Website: bh-photo
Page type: receipt
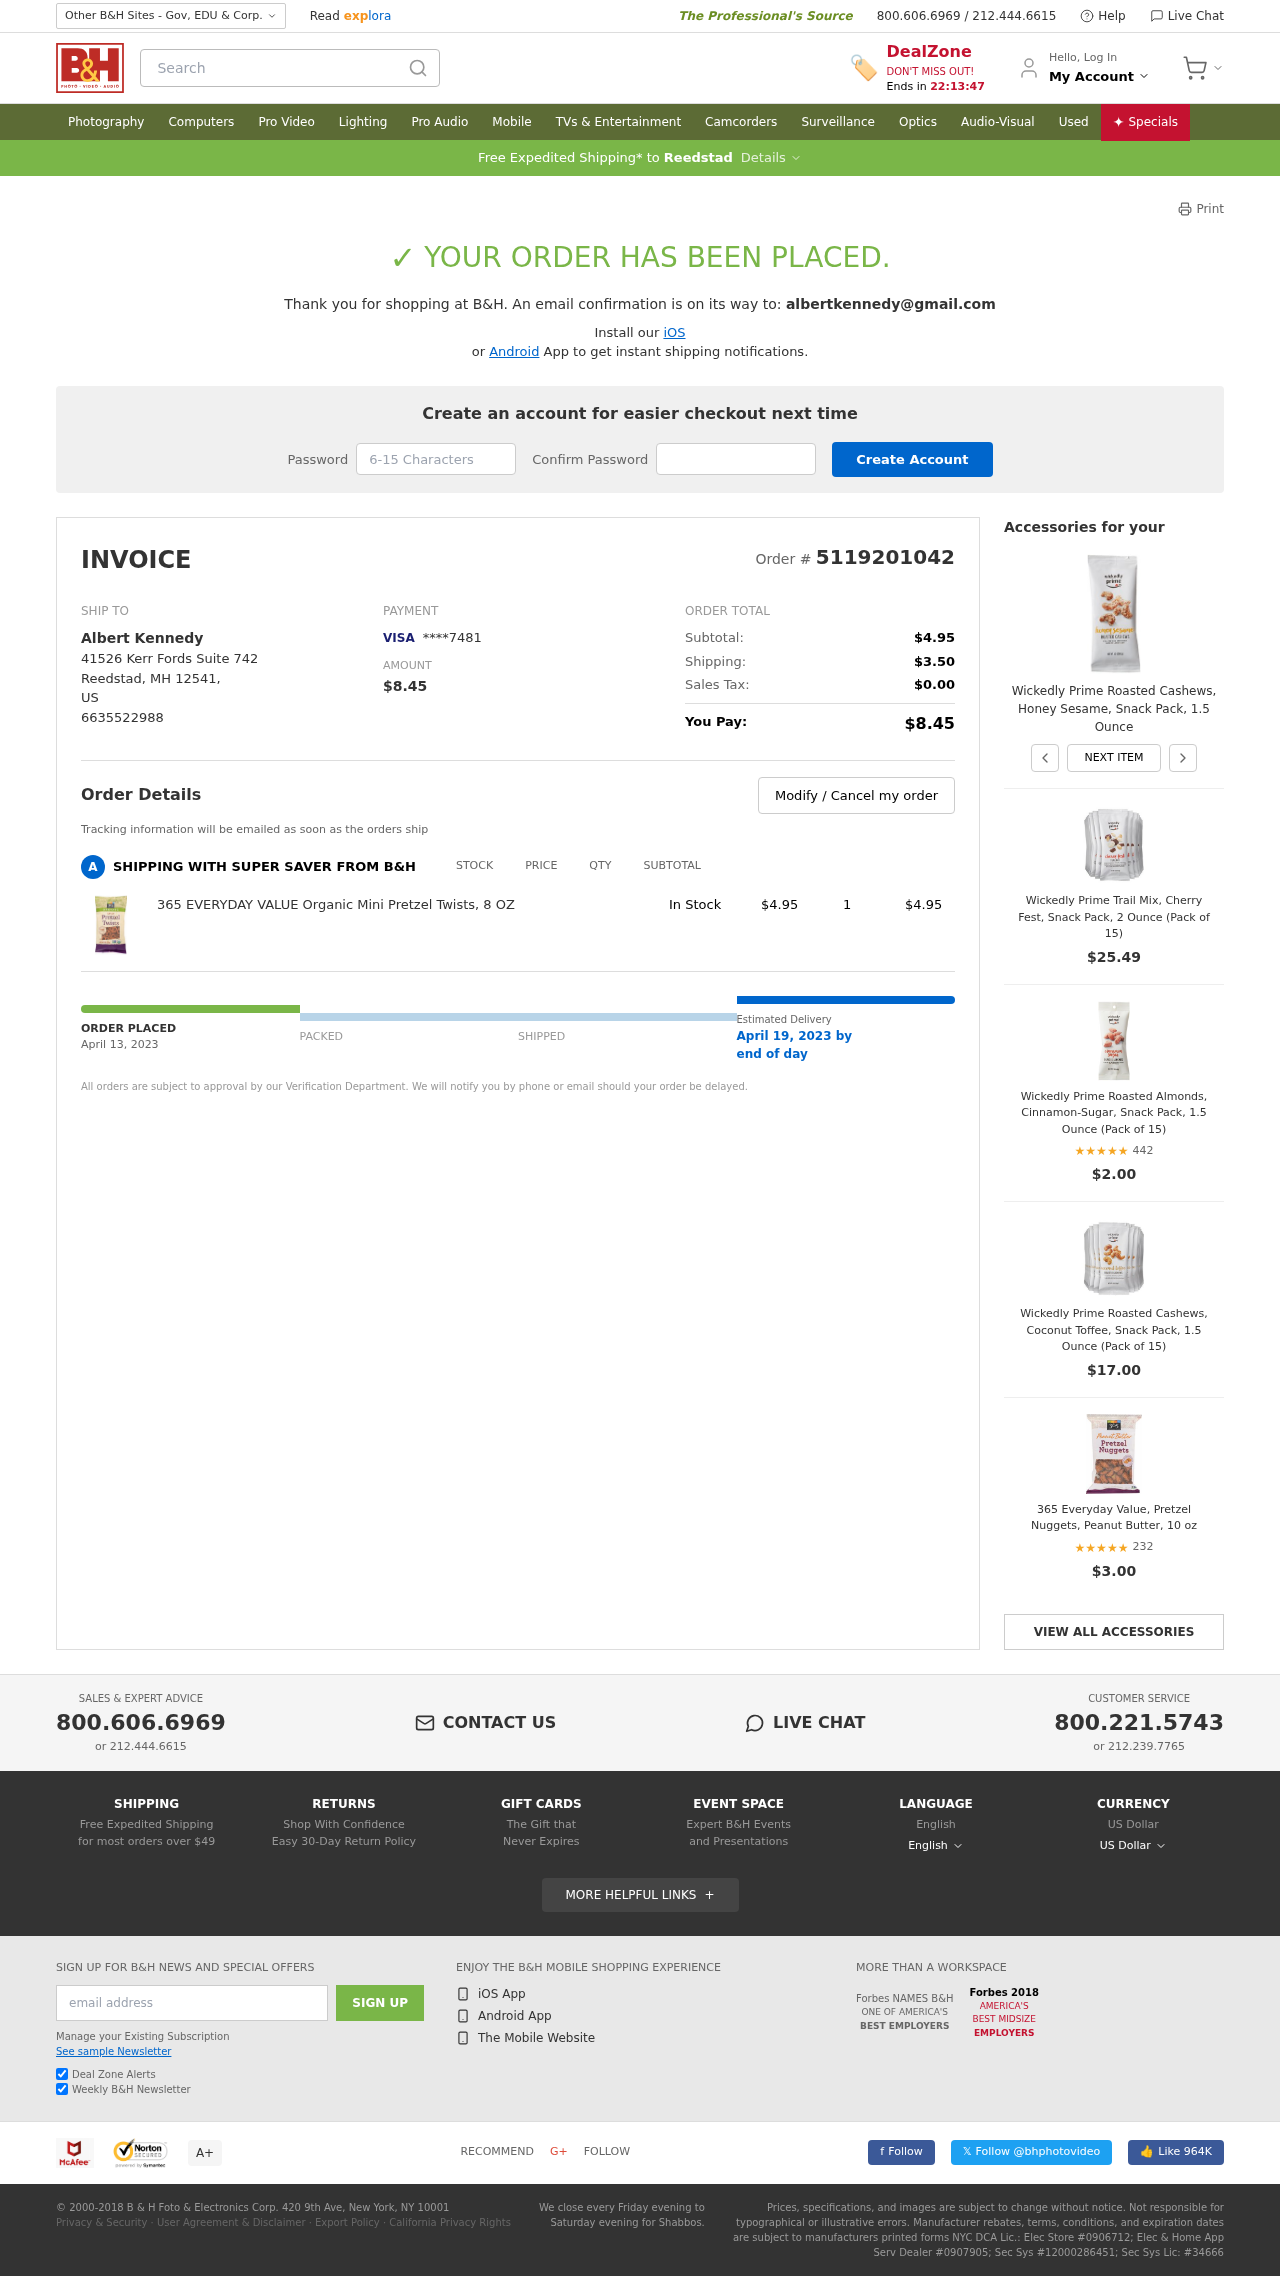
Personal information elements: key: PII_CARD_LAST4
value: ****7481
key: PII_CARD_TYPE
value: VISA
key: PII_CITY
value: Reedstad
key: PII_COUNTRY_CODE
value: US
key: PII_EMAIL
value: albertkennedy@gmail.com
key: PII_FULLNAME
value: Albert Kennedy
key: PII_PHONE
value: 6635522988
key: PII_POSTCODE
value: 12541
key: PII_STATE_ABBR
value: MH
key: PII_STREET
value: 41526 Kerr Fords Suite 742
Product elements: key: PRODUCT1_NAME
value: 365 EVERYDAY VALUE Organic Mini Pretzel Twists, 8 OZ
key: PRODUCT1_PRICE
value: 4.95
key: PRODUCT1_QUANTITY
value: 1
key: PRODUCT2_NAME
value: Wickedly Prime Roasted Cashews, Honey Sesame, Snack Pack, 1.5 Ounce
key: PRODUCT3_NAME
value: Wickedly Prime Trail Mix, Cherry Fest, Snack Pack, 2 Ounce (Pack of 15)
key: PRODUCT3_PRICE
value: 25.49
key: PRODUCT4_NAME
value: Wickedly Prime Roasted Almonds, Cinnamon-Sugar, Snack Pack, 1.5 Ounce (Pack of 15)
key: PRODUCT4_NUM_RATINGS
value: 442
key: PRODUCT4_PRICE
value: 2
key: PRODUCT4_RATING
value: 4.6
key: PRODUCT5_NAME
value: Wickedly Prime Roasted Cashews, Coconut Toffee, Snack Pack, 1.5 Ounce (Pack of 15)
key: PRODUCT5_PRICE
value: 17
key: PRODUCT6_NAME
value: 365 Everyday Value, Pretzel Nuggets, Peanut Butter, 10 oz
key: PRODUCT6_NUM_RATINGS
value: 232
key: PRODUCT6_PRICE
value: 3
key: PRODUCT6_RATING
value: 4.5
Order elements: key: ORDER_ID
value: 5119201042
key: ORDER_TOTAL
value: $8.45
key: ORDER_SUBTOTAL
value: $4.95
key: ORDER_SHIPPING_COST
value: $3.50
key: ORDER_TAX
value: $0.00
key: ORDER_DATE
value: April 13, 2023
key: ORDER_DELIVERY_DATE
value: April 19, 2023 by
Search elements: key: HEADER_SEARCH
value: Search